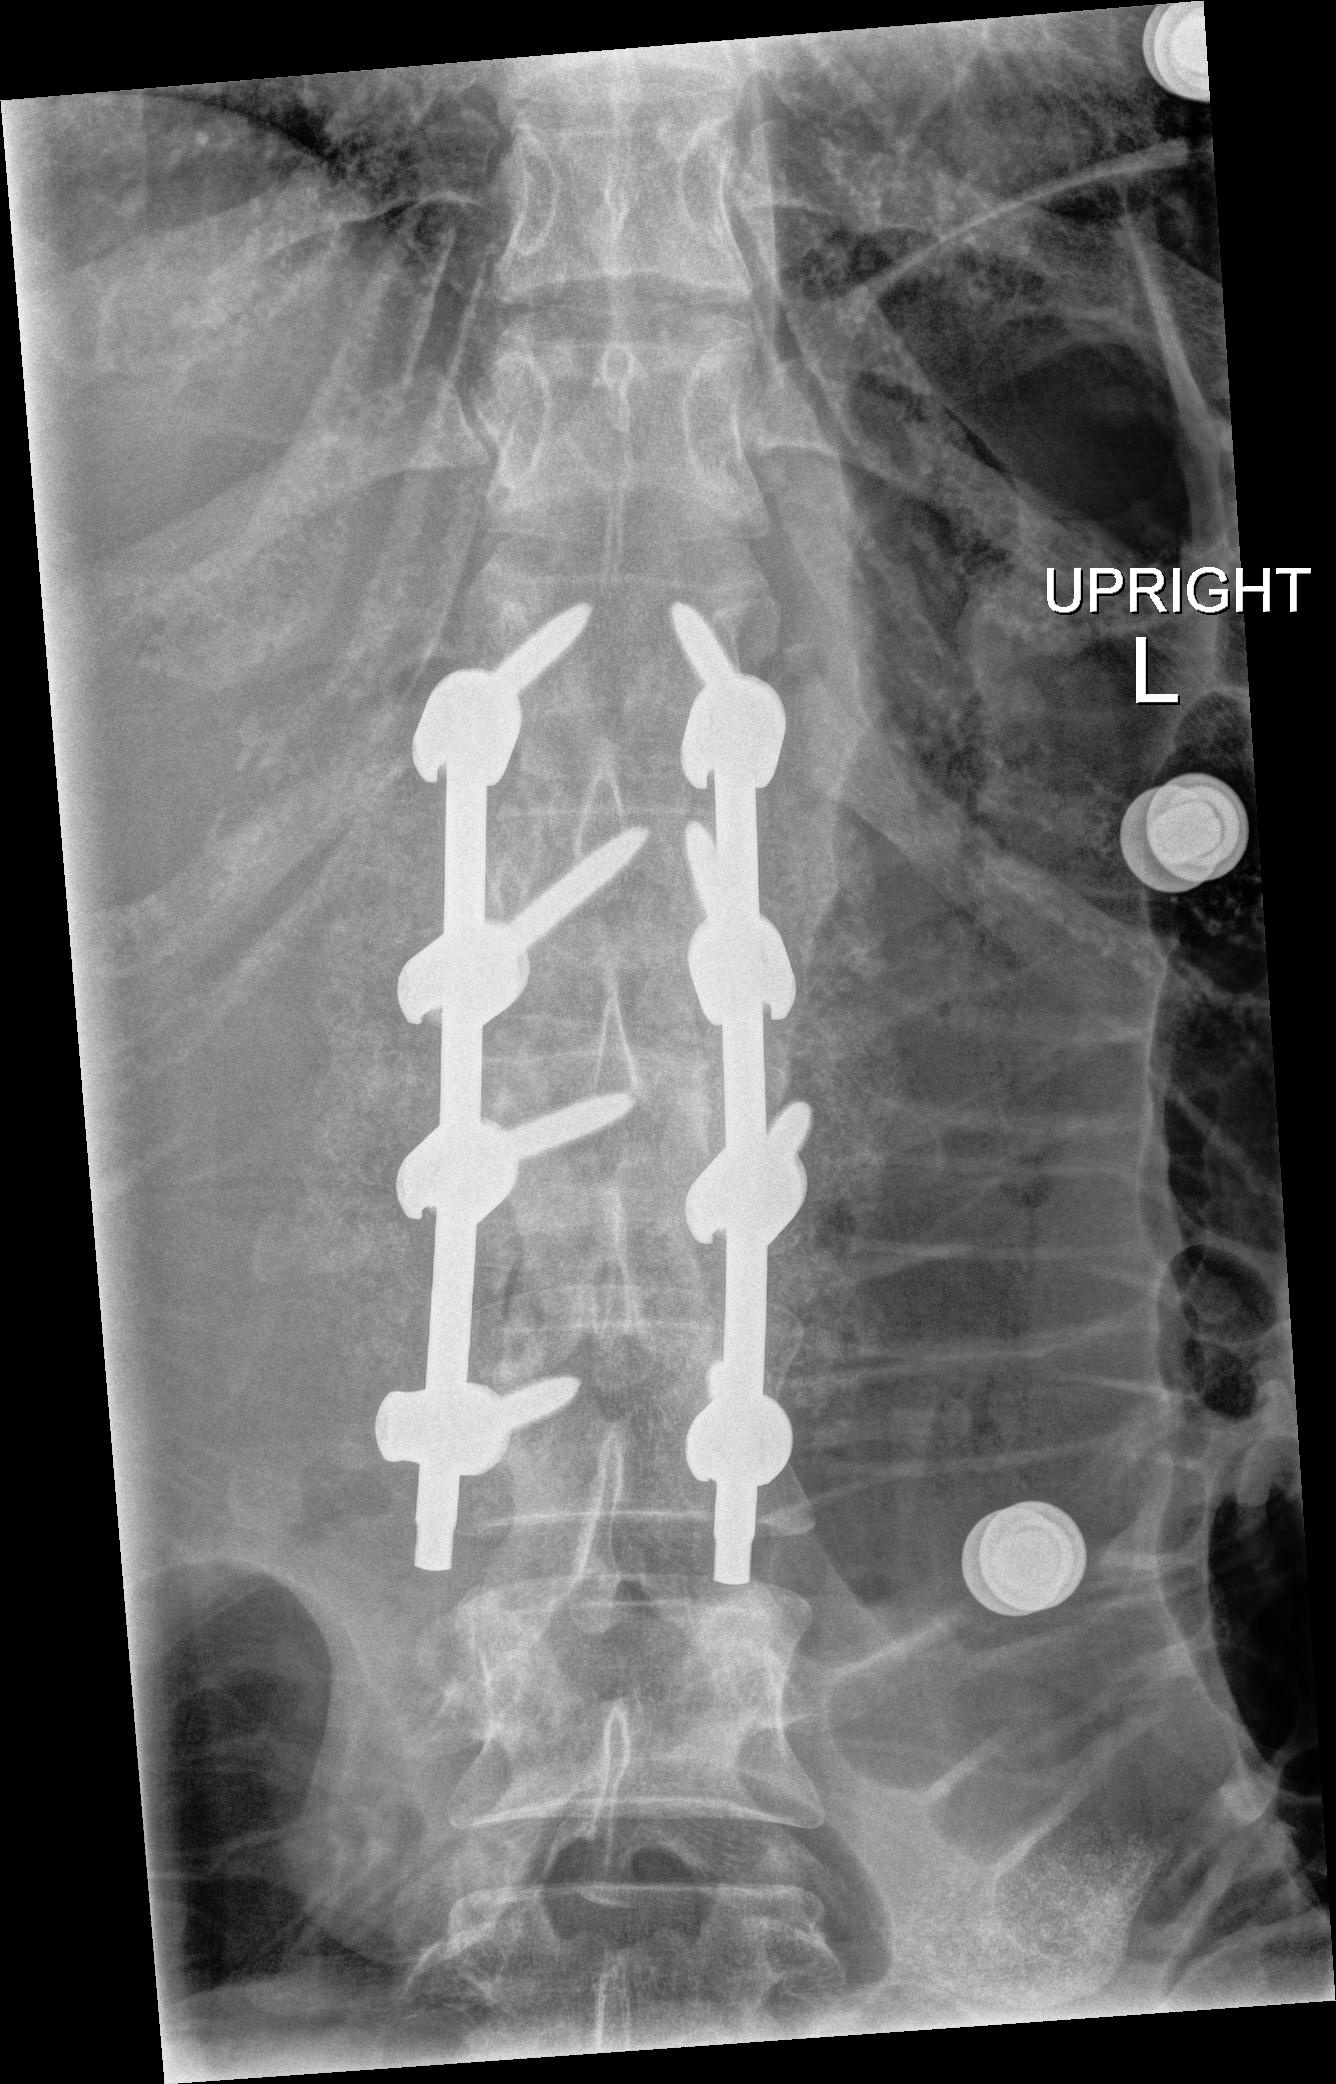
View: AP
Implant manufacturer: Styker everest (K2M)